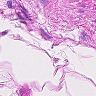
Metastatic tissue present: no